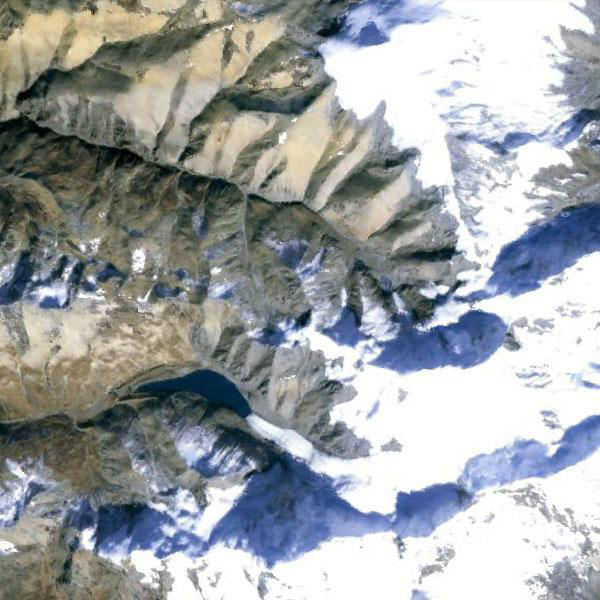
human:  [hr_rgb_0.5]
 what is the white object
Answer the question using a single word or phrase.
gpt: glacier